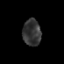
Tissue: prostate
Cell type: T cells
Senescence score: 0.3395
Nuclear area (px): 479
Mean DAPI intensity: 52.668